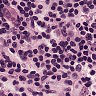
Metastatic tissue present: no